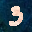
Label: 3